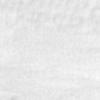
Label: no_change